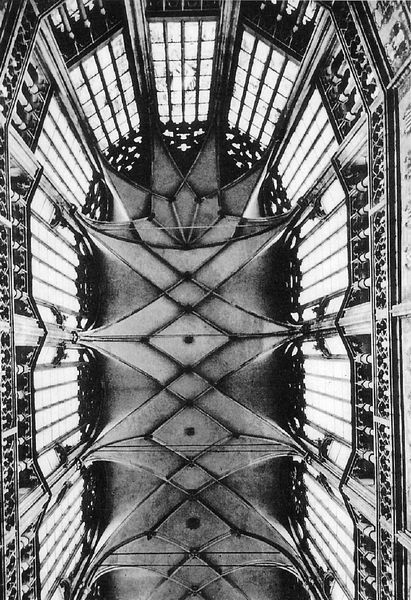
Titel: Veitsdom in Prag
Standort: Prag, Veitsdom (EU - Tschechische Republik)
Schlagwörter: dreieck, fenster, licht, pfeiler, schwarz, säulen, weiss, dach, ornament, innenraum, kirche, decke, gotik, ecke, kuppel, jugendstil, symmetrie, ornamente, hoch, foto, fotografie, bögen, gewölbe, höhe, kreuz, symmetrisch, rippen, schwarzweiß, kirchenschiff, kreuzrippen, kreuzgrat, kreuzgratgewölbe, rippengewölbe, mittelalter, chor, ballustrade, gothik, fotographie, maßwerk, sternen, chorabschluss, spätgotik, fotografei, schlusstein, kunstvoll, trapez, hochgotik, triforien, verschnörkelt, 1300, chro, kirche'